Here is the raw accelerometer signal from a rotor rig, plotted against time. What is the most likely rotor condition (normal, misalignment, unbalance, looseness)?
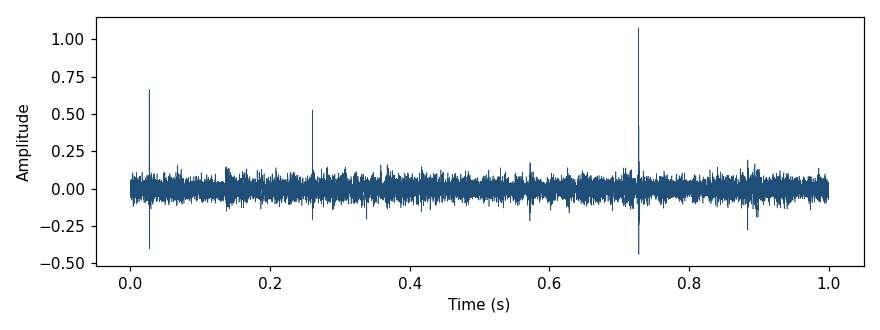
Answer: normal